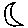
Label: moon